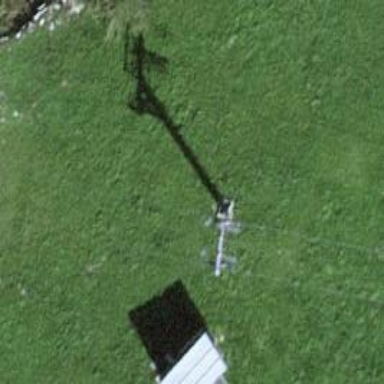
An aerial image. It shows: Pylon for aerialway.